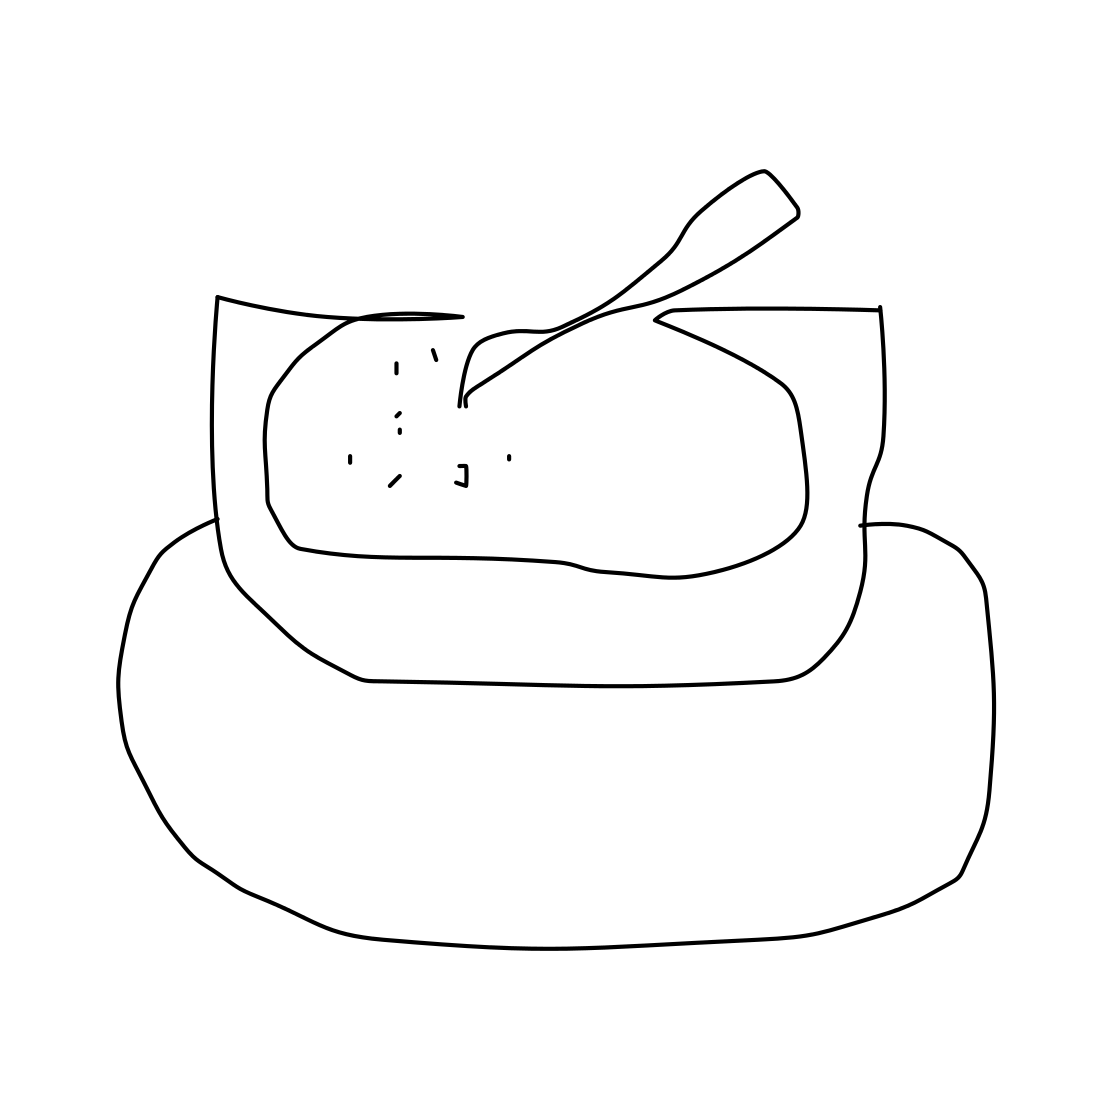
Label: ashtray